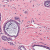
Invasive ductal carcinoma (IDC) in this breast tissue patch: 0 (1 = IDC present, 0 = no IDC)